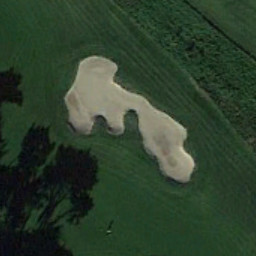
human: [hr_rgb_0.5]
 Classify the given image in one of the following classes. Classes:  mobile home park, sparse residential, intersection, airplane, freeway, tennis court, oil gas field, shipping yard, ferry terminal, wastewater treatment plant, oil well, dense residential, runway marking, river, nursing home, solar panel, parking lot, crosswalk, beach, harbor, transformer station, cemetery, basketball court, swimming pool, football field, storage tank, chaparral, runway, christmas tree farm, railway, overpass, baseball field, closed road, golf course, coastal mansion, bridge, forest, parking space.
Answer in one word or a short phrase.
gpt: golf course